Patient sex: M
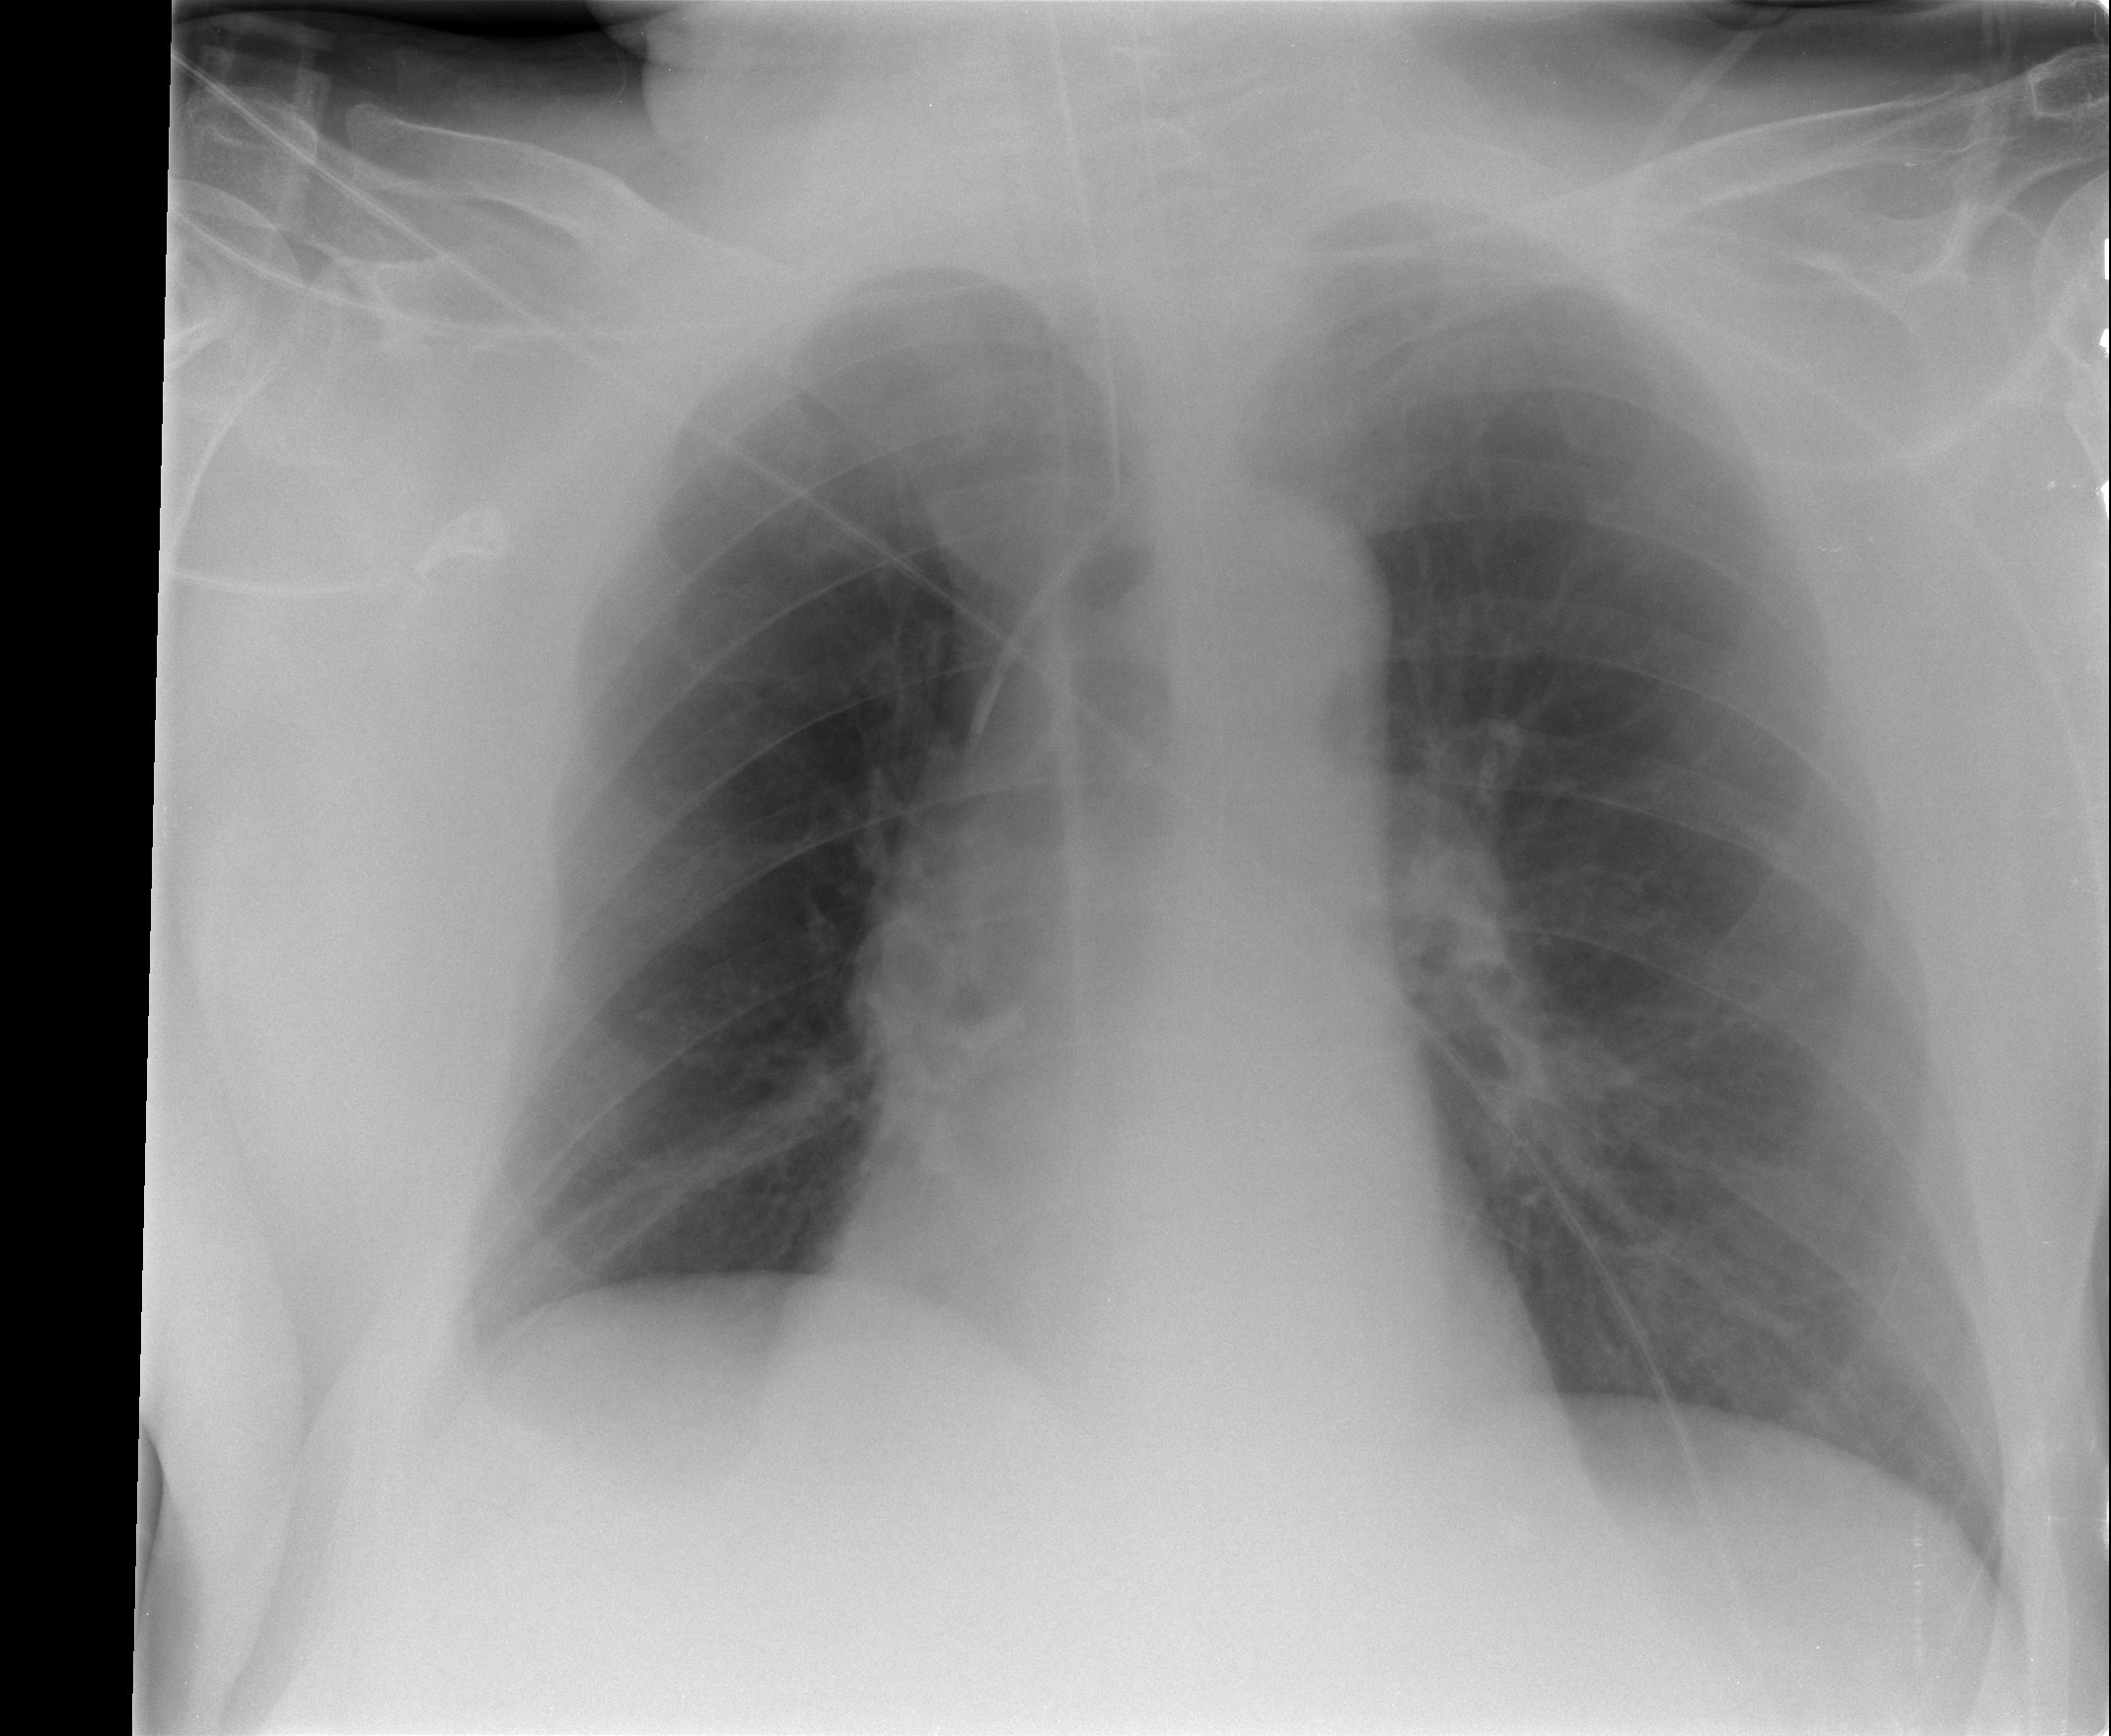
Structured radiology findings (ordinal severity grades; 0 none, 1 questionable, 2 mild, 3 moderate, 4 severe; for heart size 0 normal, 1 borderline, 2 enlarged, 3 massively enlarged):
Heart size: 0
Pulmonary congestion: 1
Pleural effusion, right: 0
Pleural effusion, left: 0
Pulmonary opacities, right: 0
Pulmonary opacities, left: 0
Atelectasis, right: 0
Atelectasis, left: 0